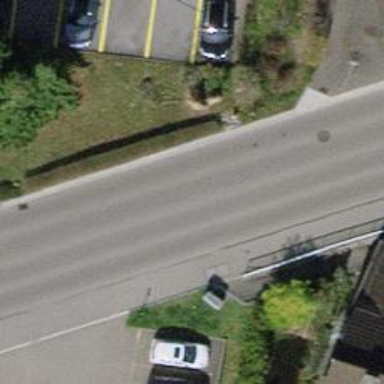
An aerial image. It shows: Hedge acting as barrier.